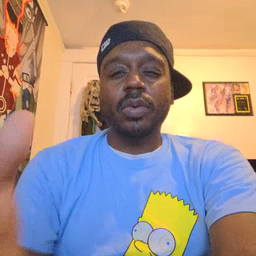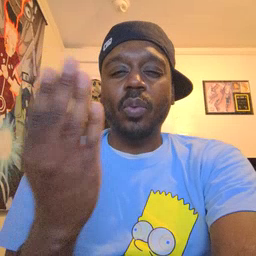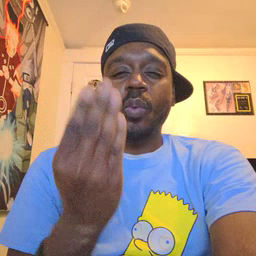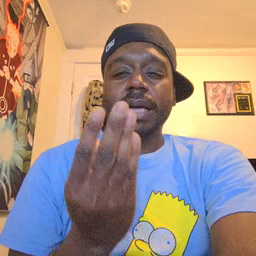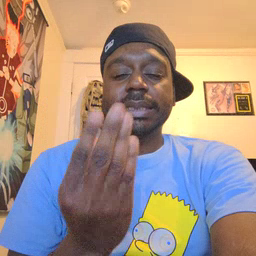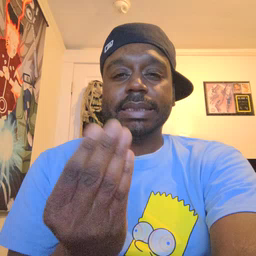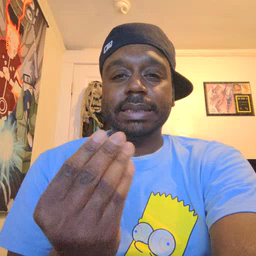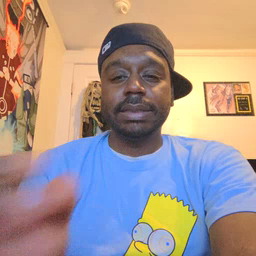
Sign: wet